Interaction volume radius: 5 \u00c5
Interaction volume height: 35 \u00c5
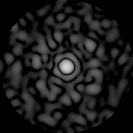
Disorder parameter: 0.8363